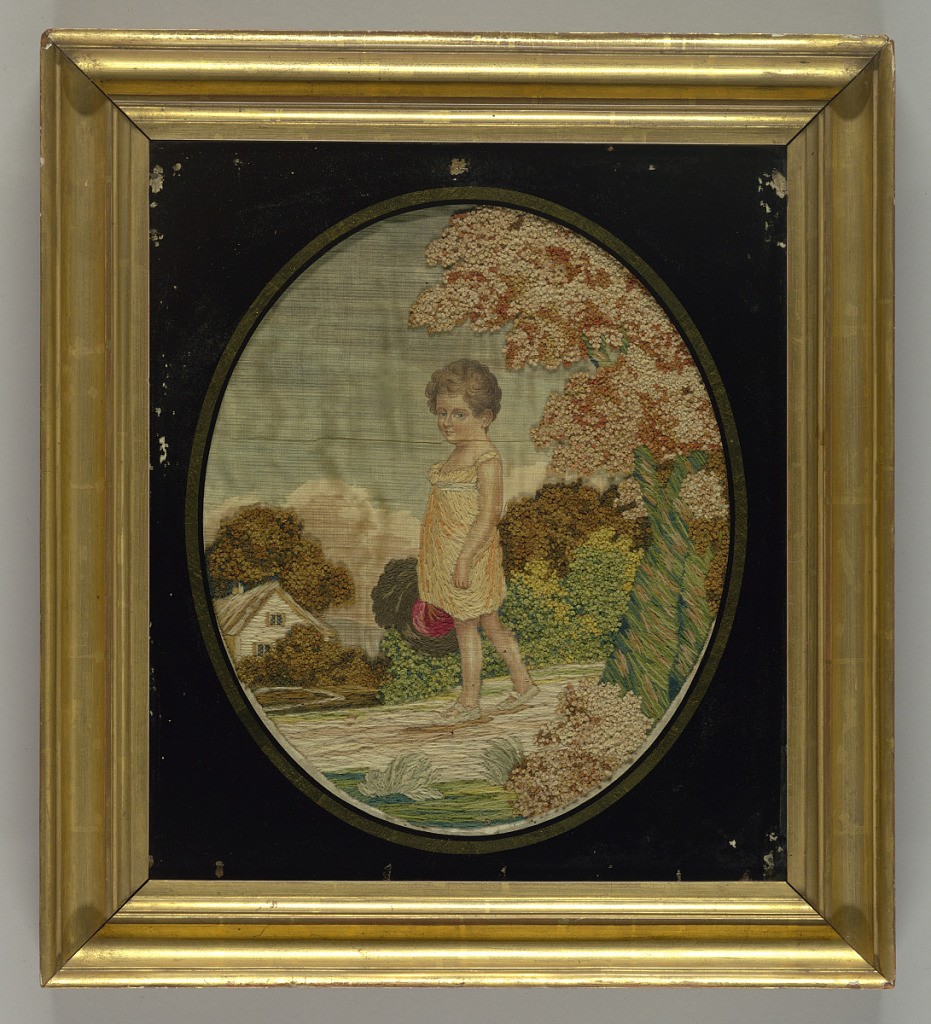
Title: Embroidered picture
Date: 1815–25
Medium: wool embroidery on silk foundation Technique: embroidered in stem, cross and knotting stitches on plain weave
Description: Picture of a small boy carrying a hat in a rural landscape. After an engraving "Father's Joy" published in 1815 by T. Palser, Westminster Bridge. Glazed and framed with eglomisé glass.